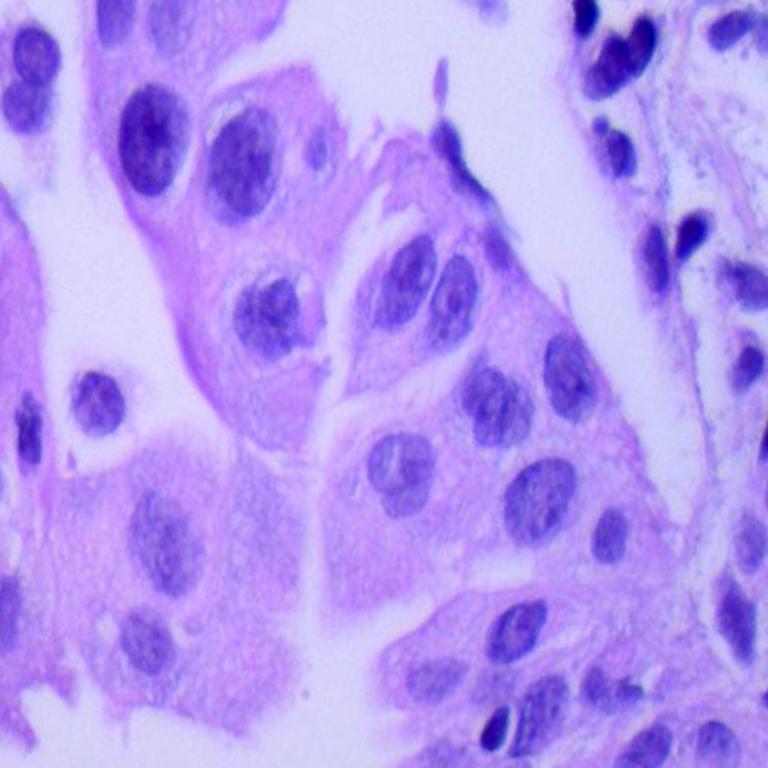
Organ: lung
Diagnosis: adenocarcinomas